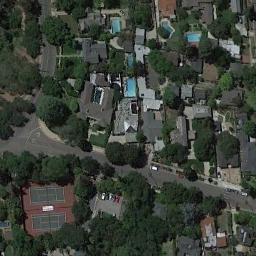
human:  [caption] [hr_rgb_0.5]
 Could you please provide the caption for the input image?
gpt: The tennis court and parking lot are one road away from the residential area, With trees in them .

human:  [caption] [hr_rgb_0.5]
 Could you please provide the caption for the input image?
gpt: The tennis court is next to some buildings and trees .

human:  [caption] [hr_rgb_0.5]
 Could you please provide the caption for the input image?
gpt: There are two tennis courts, one of which is twice the size of the other .

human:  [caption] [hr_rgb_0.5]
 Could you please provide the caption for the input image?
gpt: There are many buildings of different shapes beside the tennis courts .

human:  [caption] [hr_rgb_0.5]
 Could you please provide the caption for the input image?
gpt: There are many green trees and buildings around the tennis court .